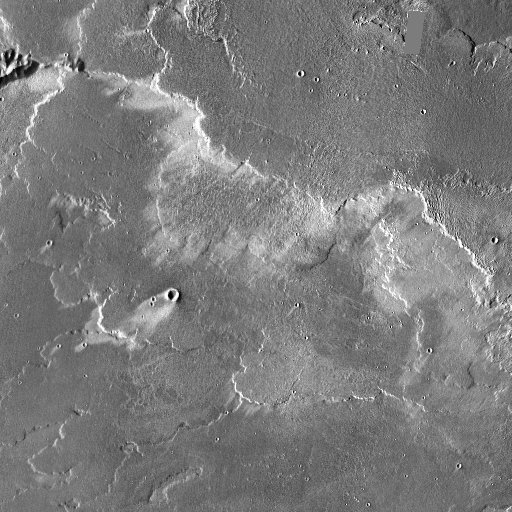
Crater classes present: Background, Other, Buried